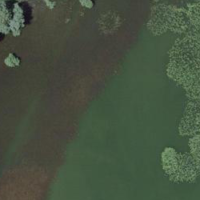
EUNIS habitat code: 14
Species observed at this site:
Prunus padus